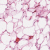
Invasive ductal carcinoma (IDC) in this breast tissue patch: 0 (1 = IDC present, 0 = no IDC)